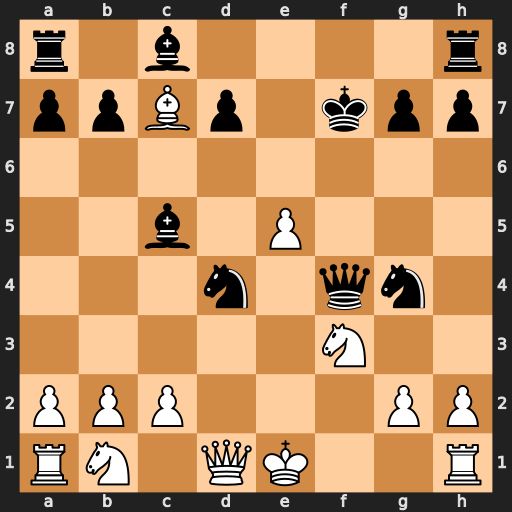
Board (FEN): r1b4r/ppBp1kpp/8/2b1P3/3n1qn1/5N2/PPP3PP/RN1QK2R
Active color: w
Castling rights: KQ
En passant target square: -
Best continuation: e6+ Nxe6 Bxf4